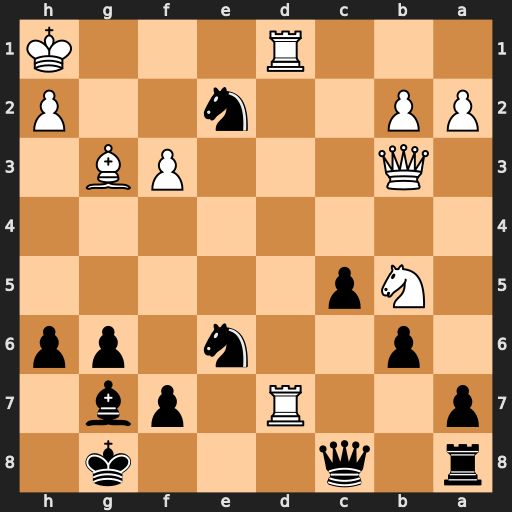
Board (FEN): r1q3k1/p2R1pb1/1p2n1pp/1Np5/8/1Q3PB1/PP2n2P/3R3K
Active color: b
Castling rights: -
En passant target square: -
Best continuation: N2d4 Nxd4 Qxd7 Nxe6 Qxe6 Qxe6 fxe6